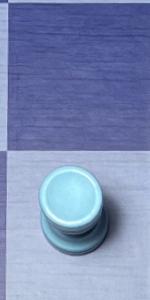
Label: Rook_White